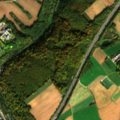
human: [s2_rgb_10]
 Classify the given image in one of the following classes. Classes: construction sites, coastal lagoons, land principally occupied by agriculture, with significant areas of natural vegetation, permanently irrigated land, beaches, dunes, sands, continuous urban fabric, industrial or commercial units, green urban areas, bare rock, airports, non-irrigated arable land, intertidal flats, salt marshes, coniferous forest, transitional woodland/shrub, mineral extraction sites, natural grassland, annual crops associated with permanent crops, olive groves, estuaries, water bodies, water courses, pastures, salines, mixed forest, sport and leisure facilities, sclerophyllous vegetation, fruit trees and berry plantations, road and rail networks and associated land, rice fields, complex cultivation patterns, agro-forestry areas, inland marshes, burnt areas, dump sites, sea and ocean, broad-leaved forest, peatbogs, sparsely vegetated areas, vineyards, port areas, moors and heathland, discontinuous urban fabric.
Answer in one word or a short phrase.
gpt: continuous urban fabric, discontinuous urban fabric, non-irrigated arable land, complex cultivation patterns, broad-leaved forest